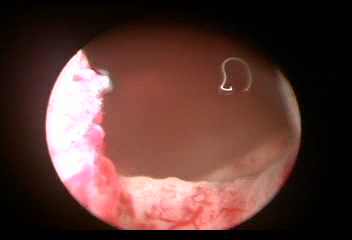
Modality: WLC
Class: Normal mucosa
Bladder cancer association: No